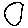
Label: circle